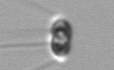
Label: Chaetoceros